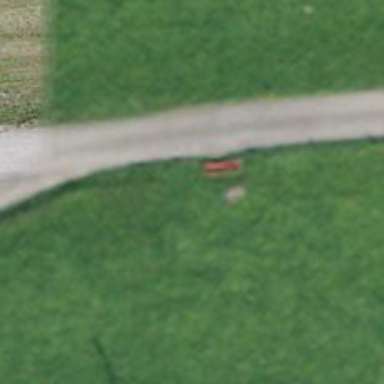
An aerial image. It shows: Red bench.